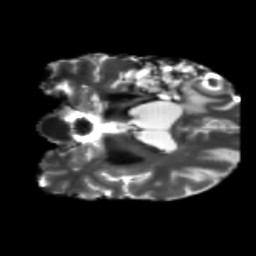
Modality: T2w
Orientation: coronal
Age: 61
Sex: male
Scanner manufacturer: siemens
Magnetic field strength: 3 T
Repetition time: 5.47 s
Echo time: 0.0854 s